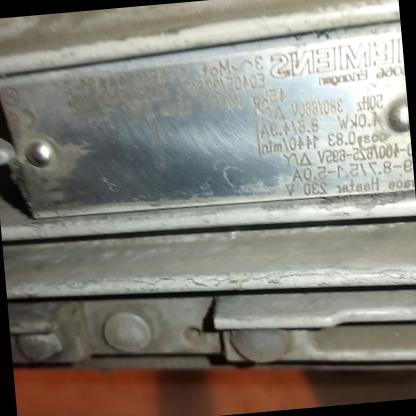
Klasa: tabliczka-znamionowa